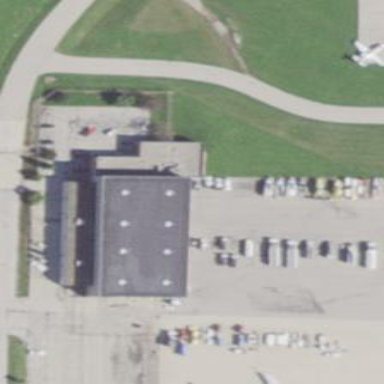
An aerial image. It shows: Hangar building.